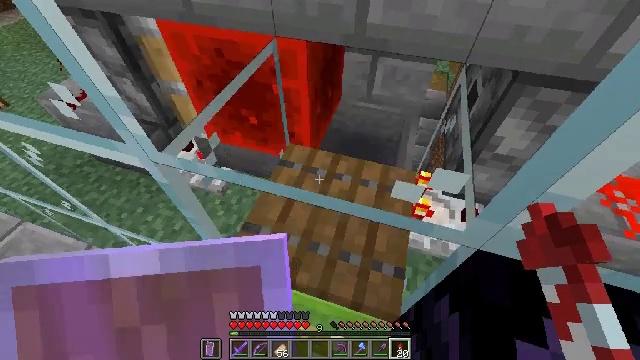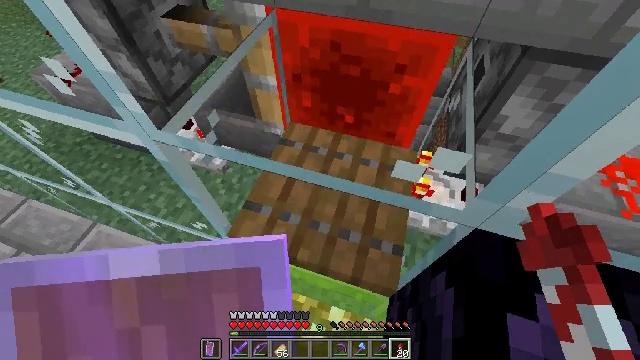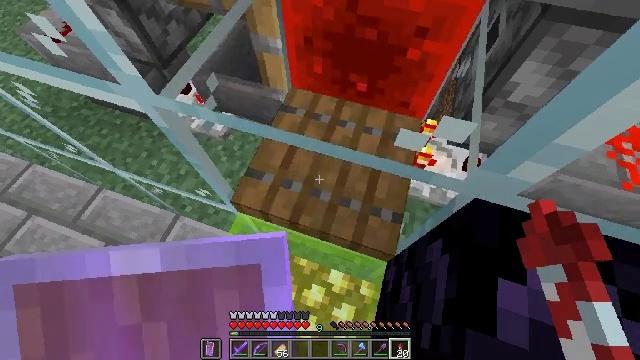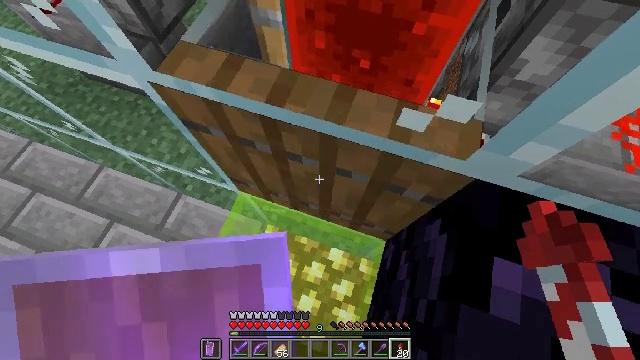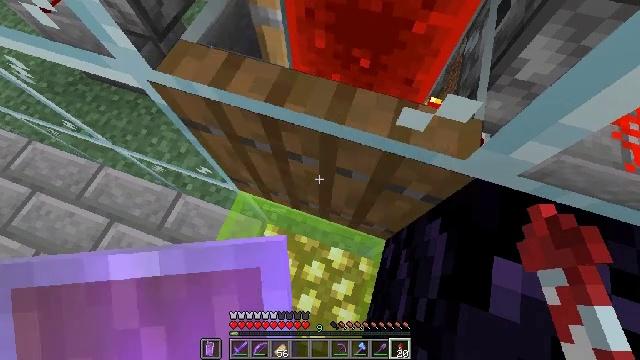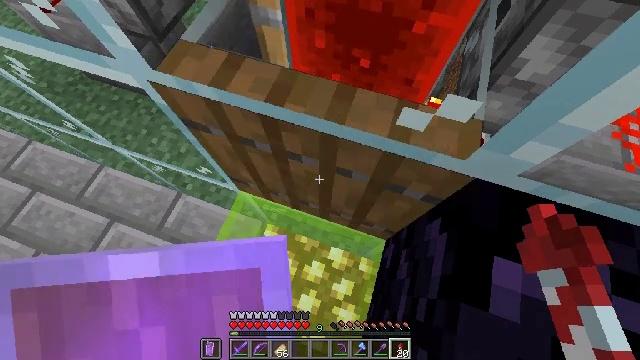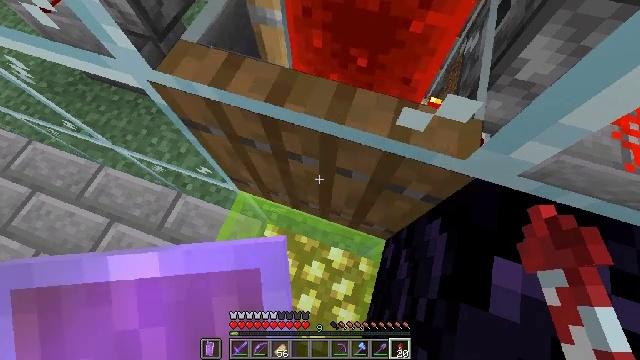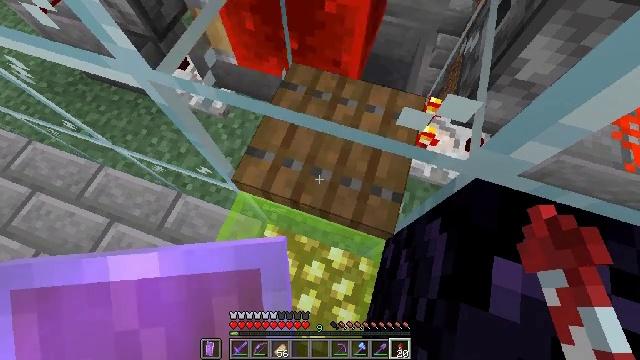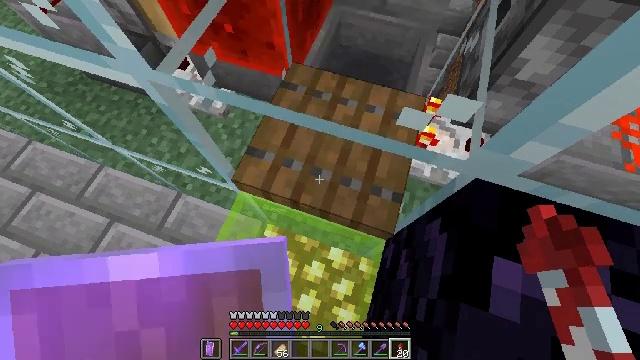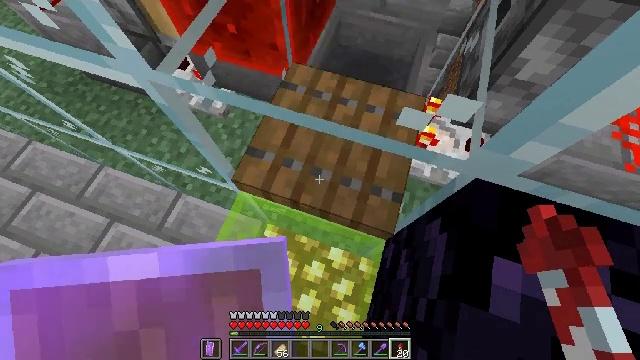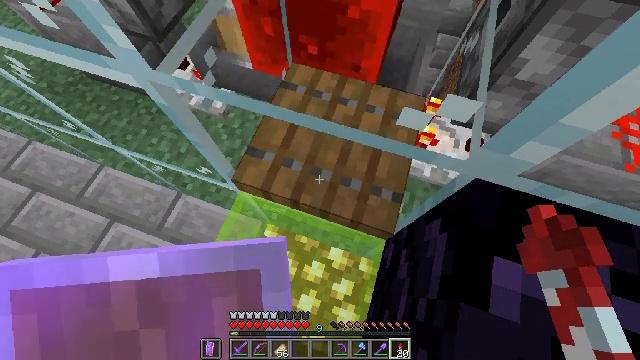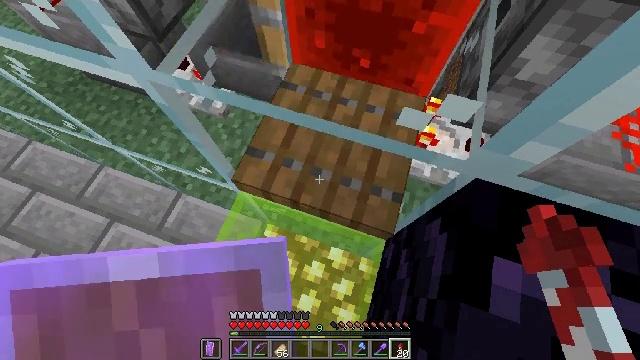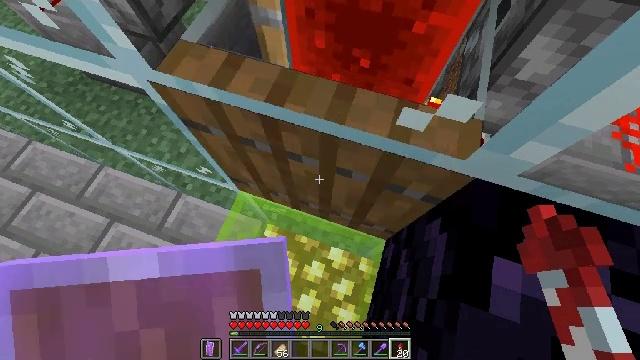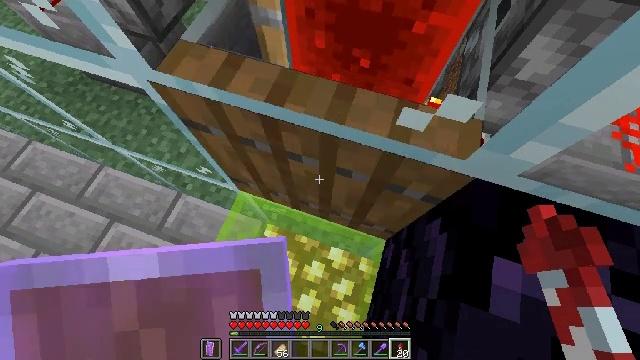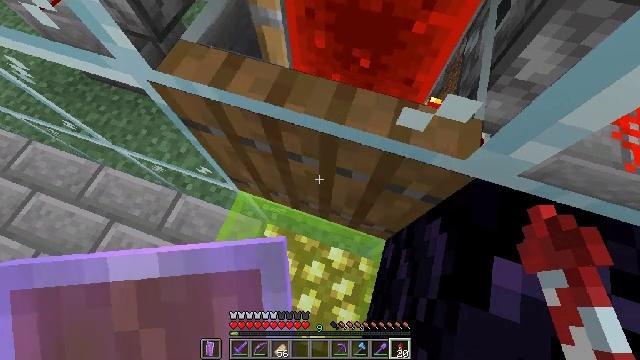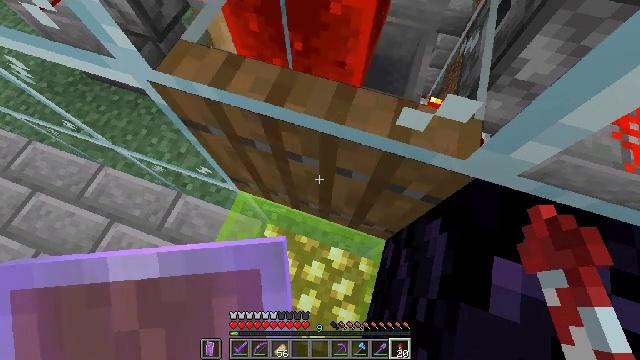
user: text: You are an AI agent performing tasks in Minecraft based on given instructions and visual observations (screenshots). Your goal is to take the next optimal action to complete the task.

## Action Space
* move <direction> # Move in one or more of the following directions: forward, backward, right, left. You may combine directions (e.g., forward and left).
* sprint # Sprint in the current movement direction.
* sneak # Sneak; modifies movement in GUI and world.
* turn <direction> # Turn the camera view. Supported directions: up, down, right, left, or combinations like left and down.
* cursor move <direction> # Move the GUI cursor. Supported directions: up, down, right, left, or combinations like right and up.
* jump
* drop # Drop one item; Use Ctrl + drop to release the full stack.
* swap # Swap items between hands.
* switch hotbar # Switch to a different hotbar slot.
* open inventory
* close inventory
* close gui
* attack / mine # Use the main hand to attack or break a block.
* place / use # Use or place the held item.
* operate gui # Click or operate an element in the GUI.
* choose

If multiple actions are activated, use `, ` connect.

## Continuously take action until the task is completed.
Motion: motion action
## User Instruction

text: Break the spruce trapdoor from a structure.
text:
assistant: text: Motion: turn down
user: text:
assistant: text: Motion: turn down
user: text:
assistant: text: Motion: turn down
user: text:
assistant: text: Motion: no_op
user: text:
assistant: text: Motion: no_op
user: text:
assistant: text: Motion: no_op
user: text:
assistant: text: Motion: no_op
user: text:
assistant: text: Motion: no_op
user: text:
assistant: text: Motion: no_op
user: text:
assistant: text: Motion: no_op
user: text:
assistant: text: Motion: no_op
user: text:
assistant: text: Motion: no_op
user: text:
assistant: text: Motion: no_op
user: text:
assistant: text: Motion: no_op
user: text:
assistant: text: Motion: no_op
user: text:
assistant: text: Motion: no_op
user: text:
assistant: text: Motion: no_op
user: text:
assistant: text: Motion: no_op
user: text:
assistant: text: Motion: no_op
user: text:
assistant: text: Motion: no_op
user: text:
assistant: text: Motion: no_op
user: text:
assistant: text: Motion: no_op
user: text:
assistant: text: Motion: no_op
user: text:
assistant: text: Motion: no_op
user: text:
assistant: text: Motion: no_op
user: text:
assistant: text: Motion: no_op
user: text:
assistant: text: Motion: no_op
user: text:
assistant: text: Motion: no_op
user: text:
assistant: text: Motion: no_op
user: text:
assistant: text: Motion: no_op